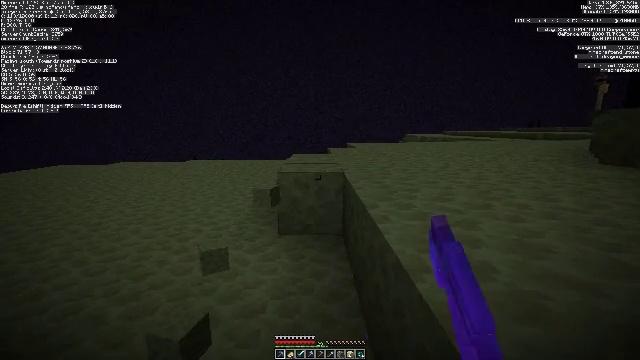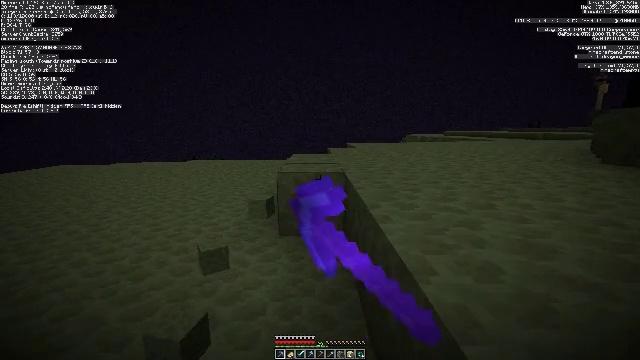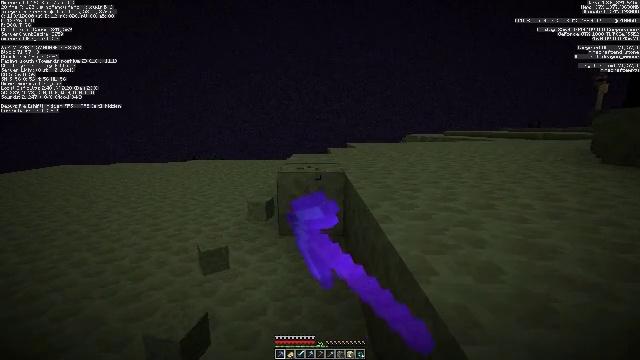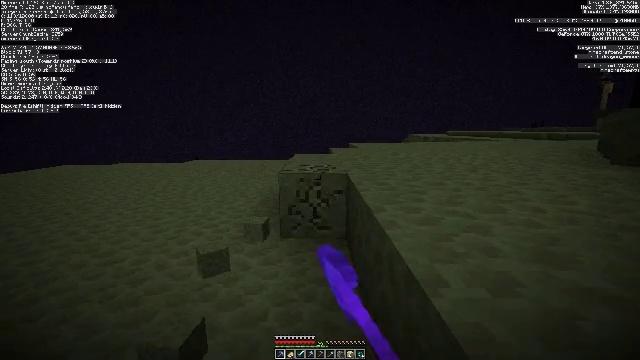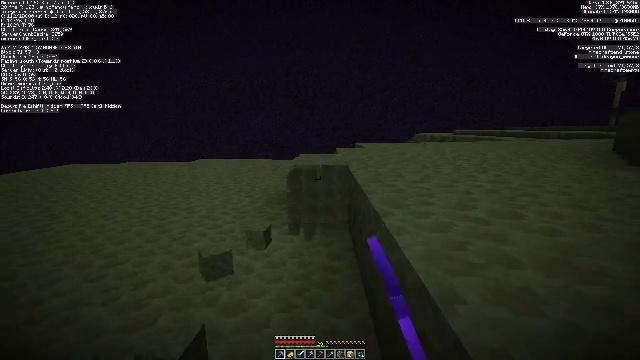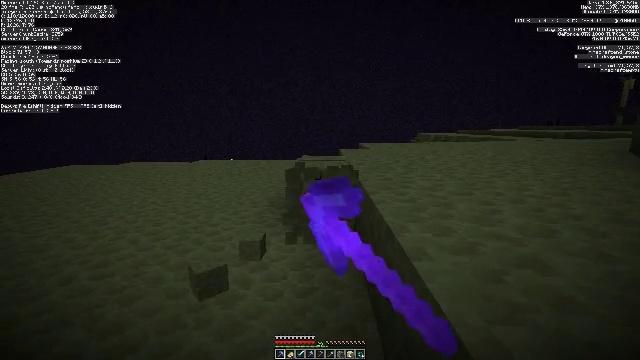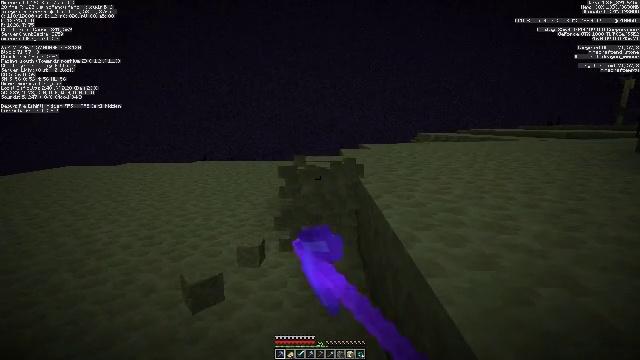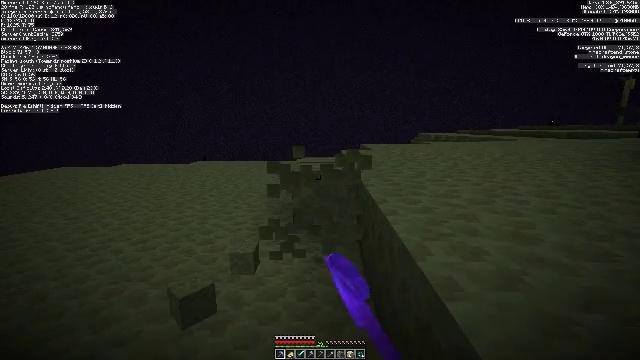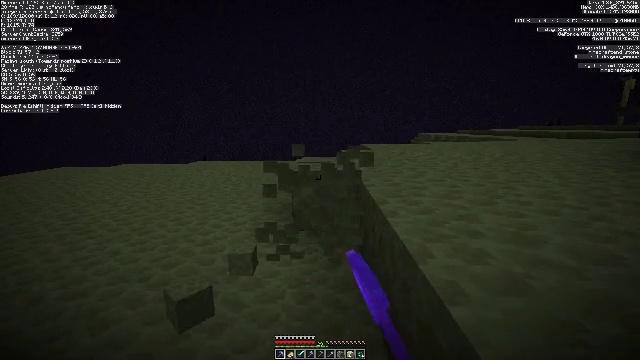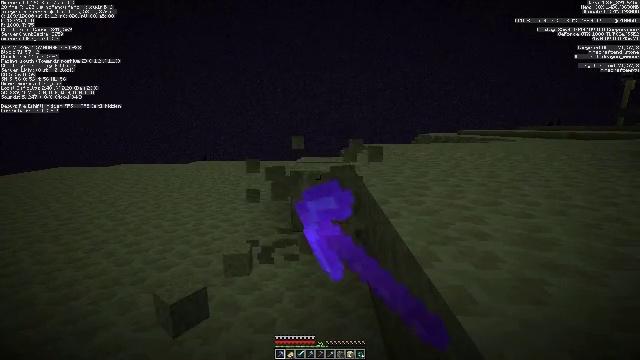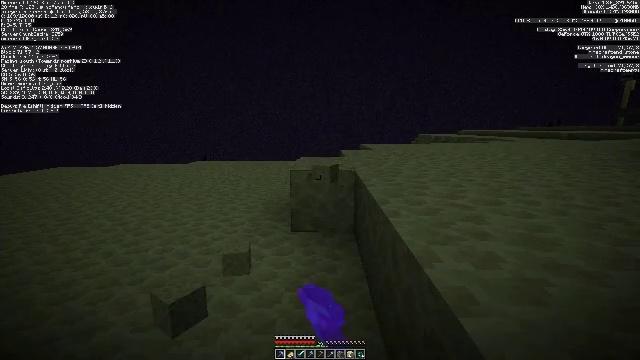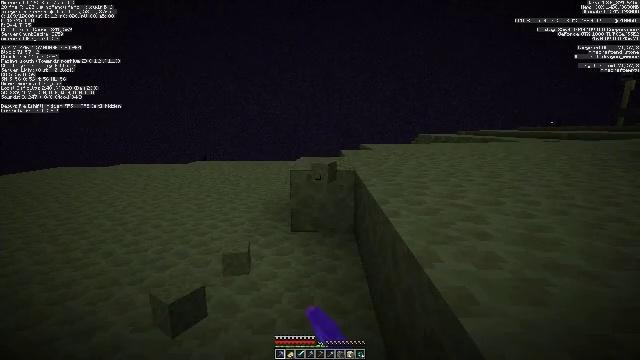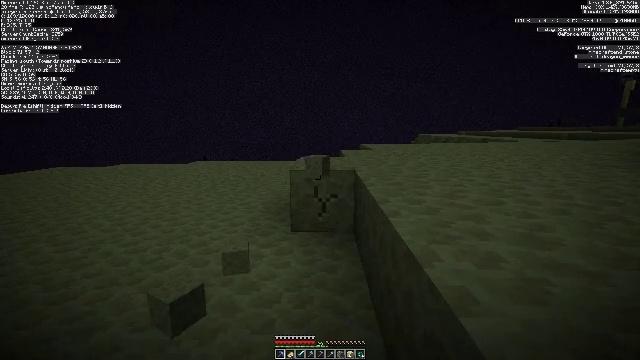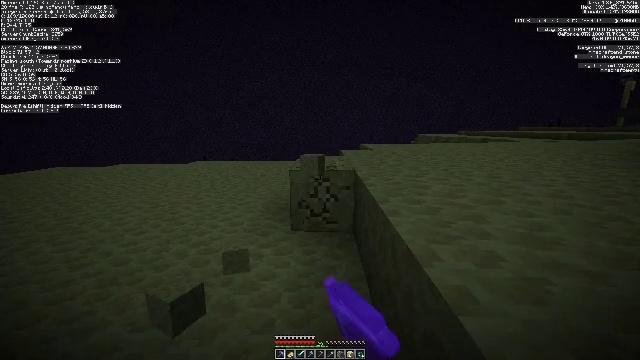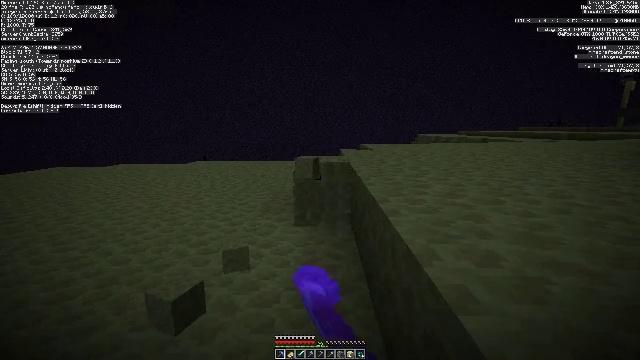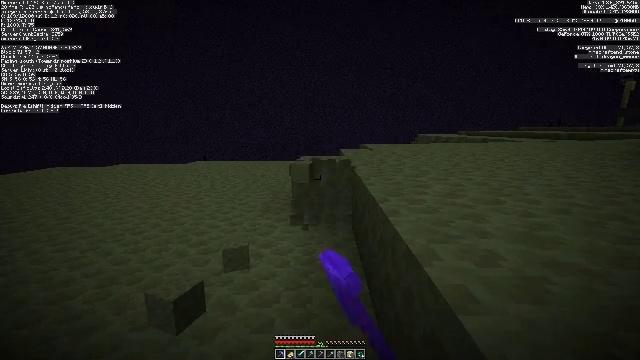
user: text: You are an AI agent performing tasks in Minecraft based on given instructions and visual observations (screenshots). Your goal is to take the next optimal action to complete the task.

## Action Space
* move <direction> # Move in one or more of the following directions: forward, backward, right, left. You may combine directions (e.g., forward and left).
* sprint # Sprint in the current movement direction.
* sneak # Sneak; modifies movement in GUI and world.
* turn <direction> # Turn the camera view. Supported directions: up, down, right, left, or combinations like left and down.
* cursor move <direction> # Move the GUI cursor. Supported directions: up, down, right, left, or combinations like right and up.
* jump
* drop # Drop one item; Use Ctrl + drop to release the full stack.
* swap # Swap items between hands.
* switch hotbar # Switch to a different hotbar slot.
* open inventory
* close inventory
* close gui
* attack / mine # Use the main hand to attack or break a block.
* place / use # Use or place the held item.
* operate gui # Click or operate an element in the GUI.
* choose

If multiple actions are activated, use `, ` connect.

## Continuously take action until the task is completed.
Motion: motion action
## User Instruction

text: Break some end stone blocks.
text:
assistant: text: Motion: attack / mine
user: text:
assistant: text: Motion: attack / mine
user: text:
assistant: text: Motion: move forward, attack / mine
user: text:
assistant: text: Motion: move forward, turn left, attack / mine
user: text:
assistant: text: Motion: move forward, attack / mine
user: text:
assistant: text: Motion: move forward, attack / mine
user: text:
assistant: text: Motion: attack / mine
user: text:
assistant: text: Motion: attack / mine
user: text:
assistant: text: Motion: attack / mine
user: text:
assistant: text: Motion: attack / mine
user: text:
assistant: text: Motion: attack / mine
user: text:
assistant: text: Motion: attack / mine
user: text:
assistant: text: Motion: attack / mine
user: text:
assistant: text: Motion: attack / mine
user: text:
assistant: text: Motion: attack / mine
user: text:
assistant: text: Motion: attack / mine
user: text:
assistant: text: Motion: attack / mine
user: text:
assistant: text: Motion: attack / mine
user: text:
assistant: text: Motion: attack / mine
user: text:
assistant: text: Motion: attack / mine
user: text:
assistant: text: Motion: attack / mine
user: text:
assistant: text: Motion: attack / mine
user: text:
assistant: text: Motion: attack / mine
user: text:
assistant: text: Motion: attack / mine
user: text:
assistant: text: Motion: attack / mine
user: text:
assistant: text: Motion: attack / mine
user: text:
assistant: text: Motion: attack / mine
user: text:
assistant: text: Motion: attack / mine
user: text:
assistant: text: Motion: attack / mine
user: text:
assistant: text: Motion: move forward, attack / mine